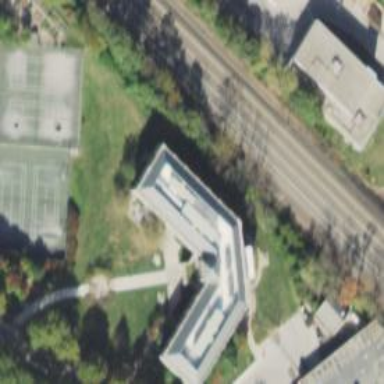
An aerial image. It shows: View of university building.